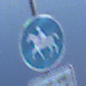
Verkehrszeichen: Reitweg
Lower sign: BesondereFahrzeugeUndTransportgueter8
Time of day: MorningAfternoon
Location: Outdoor (Nature)
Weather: PartlyCloudy
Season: NotSpecified
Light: Natural